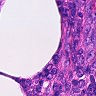
Metastatic tissue present: no